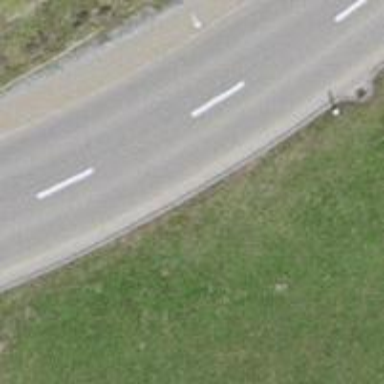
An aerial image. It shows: Tertiary road.